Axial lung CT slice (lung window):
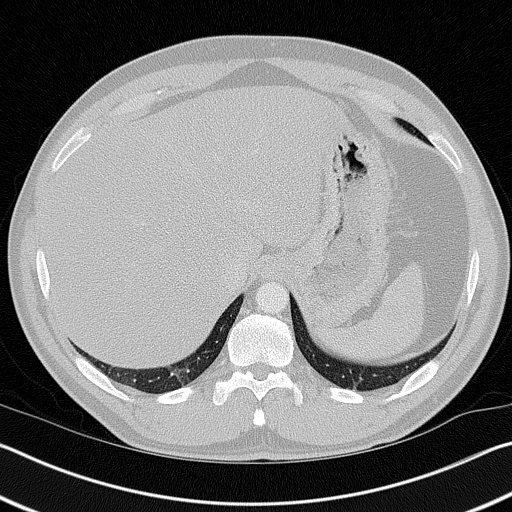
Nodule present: no